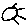
Label: sun